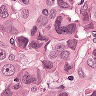
Metastatic tissue present: yes